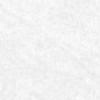
Label: change